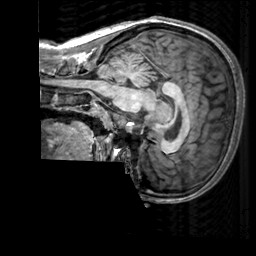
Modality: T1w
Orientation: sagittal
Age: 24
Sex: female
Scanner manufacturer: siemens
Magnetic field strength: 3 T
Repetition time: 2.3 s
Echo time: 0.00303 s